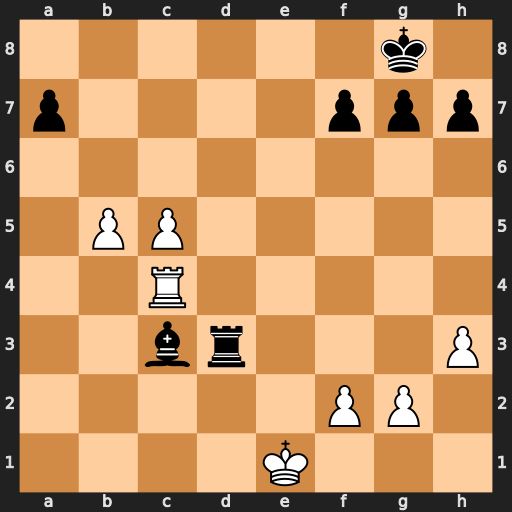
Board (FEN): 6k1/p4ppp/8/1PP5/2R5/2br3P/5PP1/4K3
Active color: w
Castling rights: -
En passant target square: -
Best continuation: Ke2 Rd2+ Ke3 Ba5 Ra4 Rd5 Rxa5